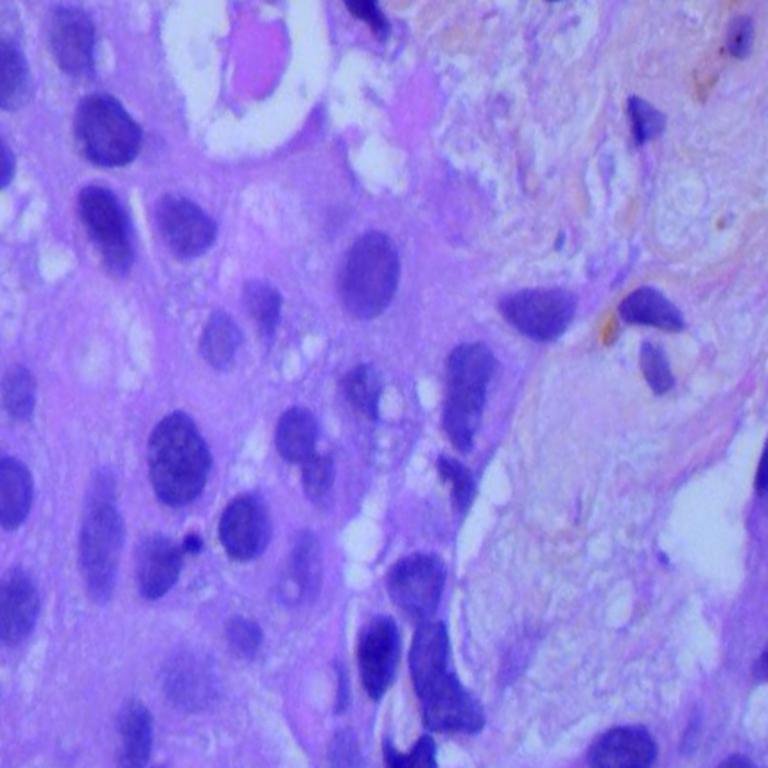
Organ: lung
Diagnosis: adenocarcinomas